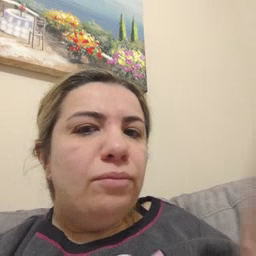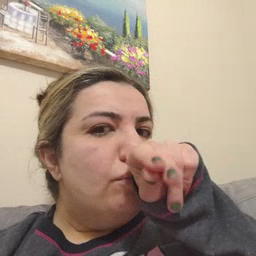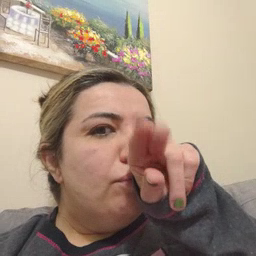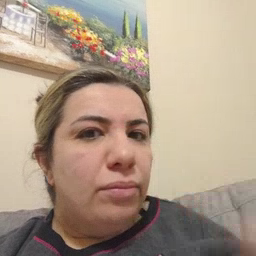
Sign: duck